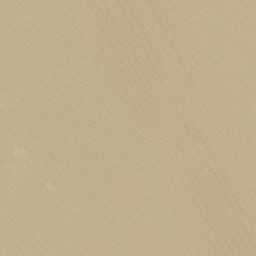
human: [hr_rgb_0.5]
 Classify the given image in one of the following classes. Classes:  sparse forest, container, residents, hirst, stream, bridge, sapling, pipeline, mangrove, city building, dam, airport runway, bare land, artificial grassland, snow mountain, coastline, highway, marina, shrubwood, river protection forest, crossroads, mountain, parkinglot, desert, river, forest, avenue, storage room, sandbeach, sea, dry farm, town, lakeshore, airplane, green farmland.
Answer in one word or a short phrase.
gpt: desert